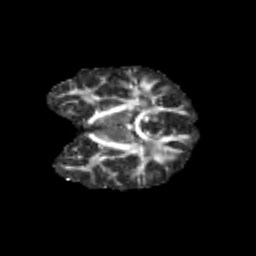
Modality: FA
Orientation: coronal
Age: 11
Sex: female
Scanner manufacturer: siemens
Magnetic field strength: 3 T
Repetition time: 3.8 s
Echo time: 0.07 s